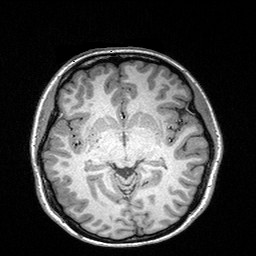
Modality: T1w
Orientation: coronal
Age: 25
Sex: female